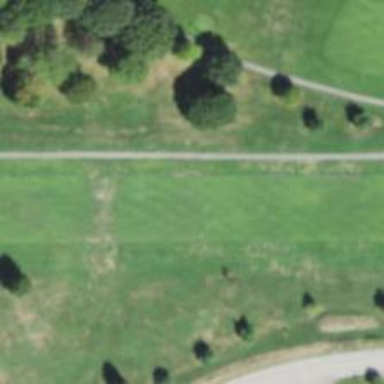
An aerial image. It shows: Golf hole.